Interaction volume radius: 5 \u00c5
Interaction volume height: 10 \u00c5
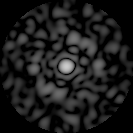
Disorder parameter: 0.7873